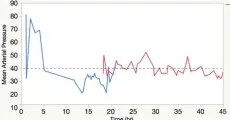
Vasopressor and fluid resuscitation support needed to maintain a minimum mean arterial pressure (MAP) of 40 mmHg. The kinetics of the mean arterial blood pressure as determined by non-invasive blood pressure (NIBP) "cuff" (blue line) and continuous invasive blood pressure (CIBP) "arterial line" (red line) (A).
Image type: pathology (fish)